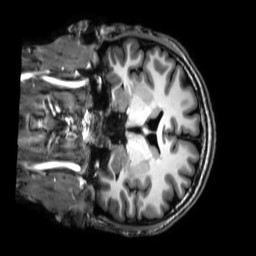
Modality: T1w
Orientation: coronal
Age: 25
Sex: male
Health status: healthy
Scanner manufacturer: philips
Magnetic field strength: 3 T
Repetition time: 0.009 s
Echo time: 0.003996 s